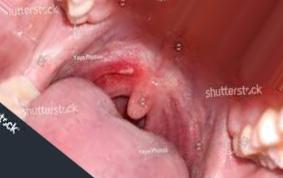
Condition: Mouth Ulcer